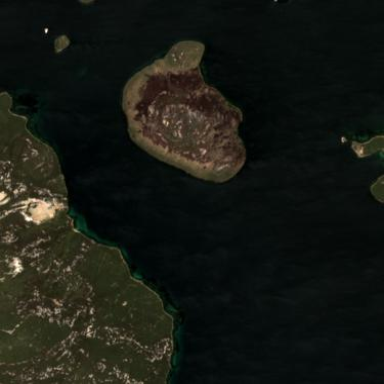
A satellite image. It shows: Island with natural coastline.